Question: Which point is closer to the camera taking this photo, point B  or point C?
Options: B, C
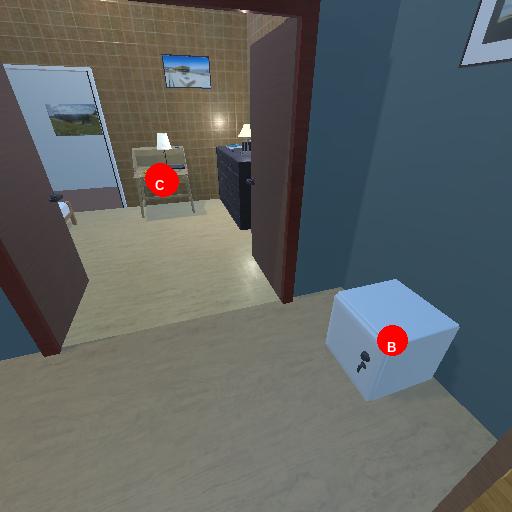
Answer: B